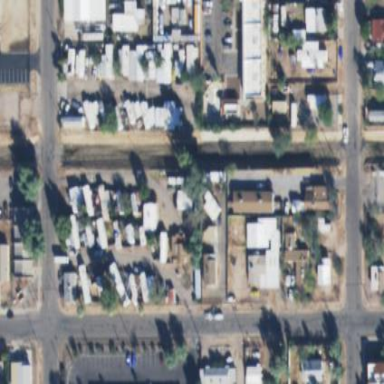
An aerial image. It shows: Residential area known as trailer park.